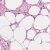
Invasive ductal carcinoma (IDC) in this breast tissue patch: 0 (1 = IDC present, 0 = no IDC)